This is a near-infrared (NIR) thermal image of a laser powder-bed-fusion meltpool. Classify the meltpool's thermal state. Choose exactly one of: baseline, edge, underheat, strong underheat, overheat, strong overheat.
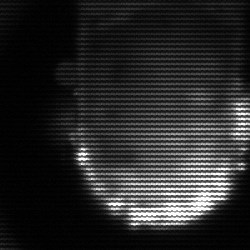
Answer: baseline